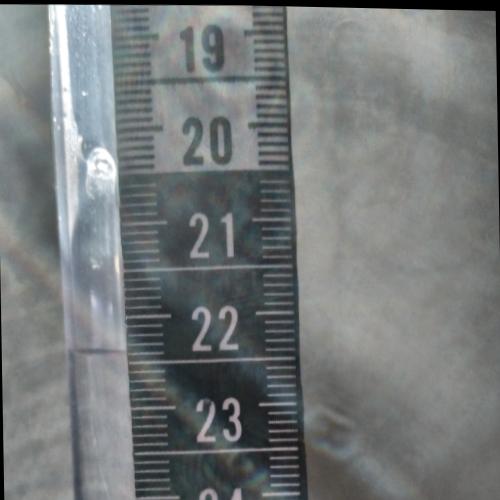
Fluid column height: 22.4 cm